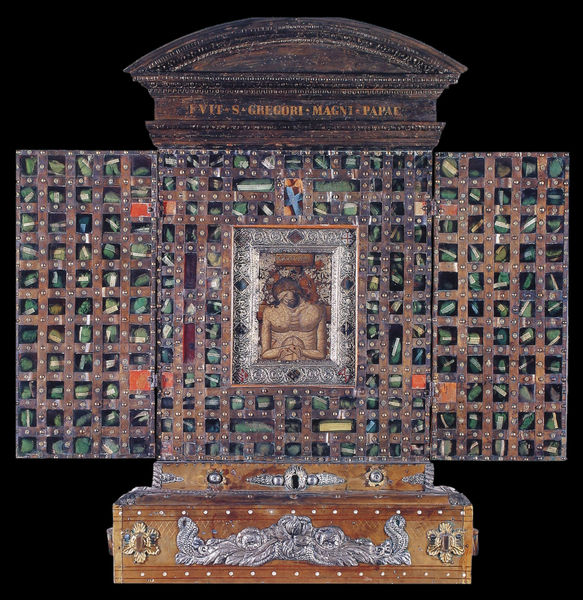
Titel: Mosaikikone mit der Akra Tapeinosis oder Schmerzensmann
Schlagwörter: mann, holz, schloss, silber, steine, bild, porträt, gitter, rund, schrift, bogen, inschrift, metall, nägel, kreuz, beschriftung, kiste, altar, öffnung, christus, jesus, jesus christus, genagelt, schanier, raster, erlöser, latein, predella, hausaltar, messias, reisealtar, gottessohn, sohn gottes, christkind, mosaic, gregori, moaik, katein, christkönig, heilland, erretter, jesus von nazaret